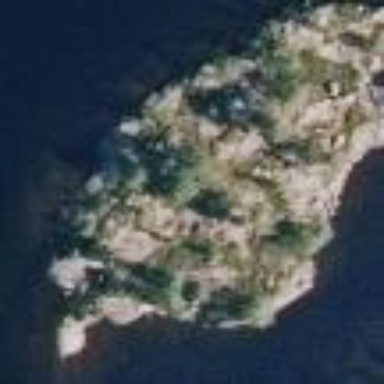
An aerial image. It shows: Islet.